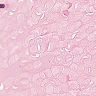
Metastatic tissue present: no